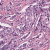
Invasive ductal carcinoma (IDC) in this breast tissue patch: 1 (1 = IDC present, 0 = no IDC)